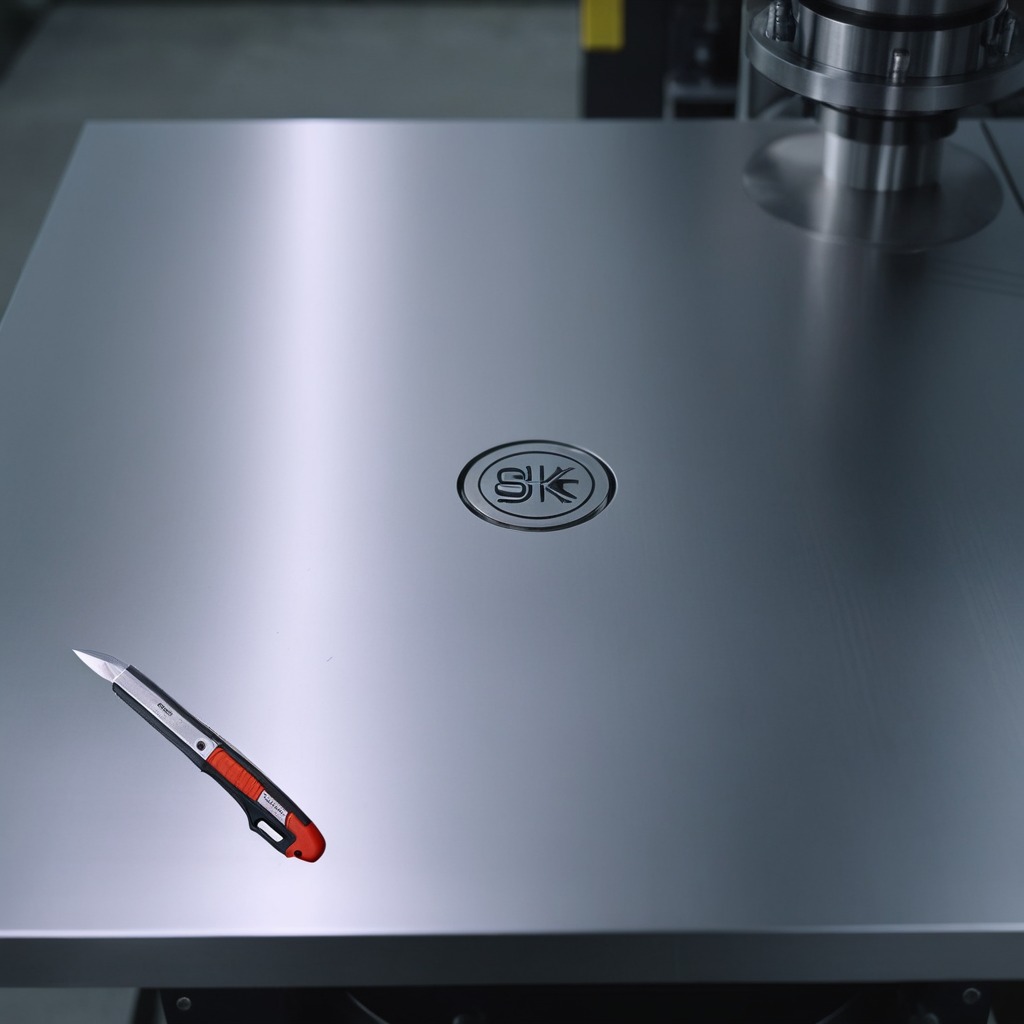
A utility knife is lying on a metal table in a machine shop under fluorescent lights.